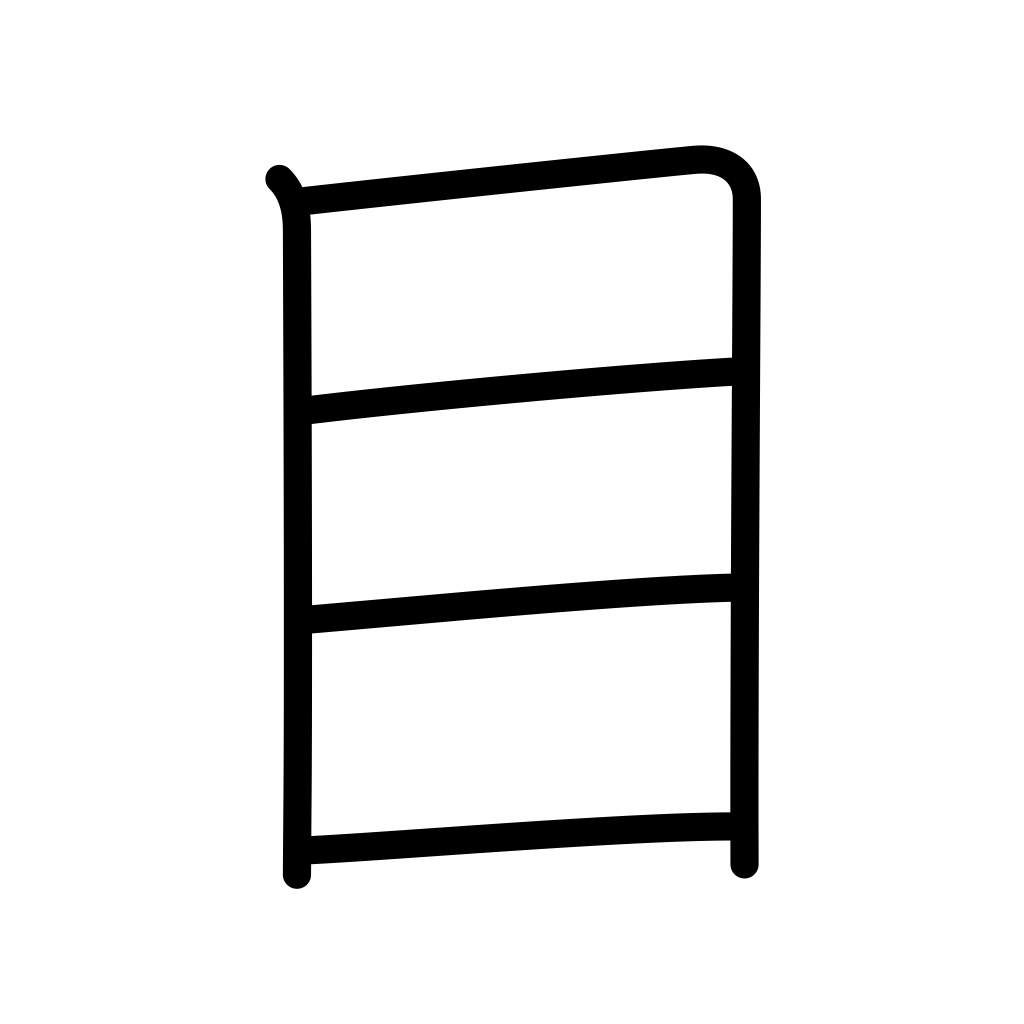
Meaning: eye, class, look, insight, experience, care, favor